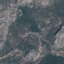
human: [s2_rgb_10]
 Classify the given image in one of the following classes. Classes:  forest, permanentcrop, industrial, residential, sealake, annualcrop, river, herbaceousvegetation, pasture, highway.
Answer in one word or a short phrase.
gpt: HerbaceousVegetation